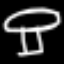
Label: mushroom